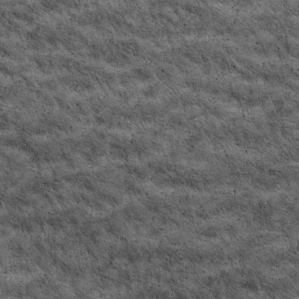
Label: non_frost